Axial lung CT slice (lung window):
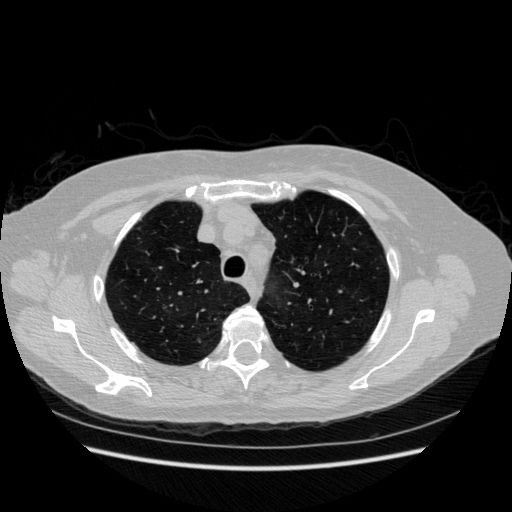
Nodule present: no